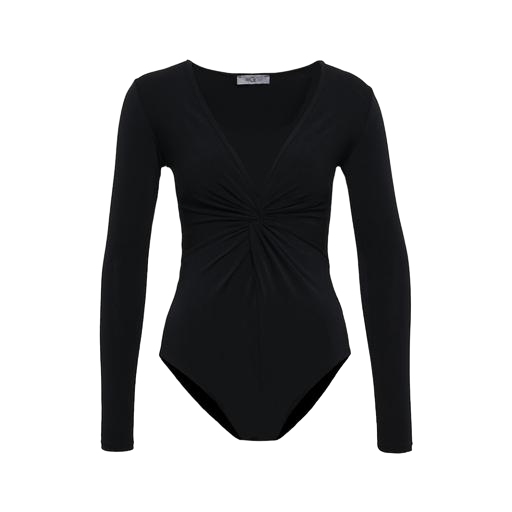
black plunge bodysuit, black twist front long sleeve tee, black mira cape-effect bodysuit, white background